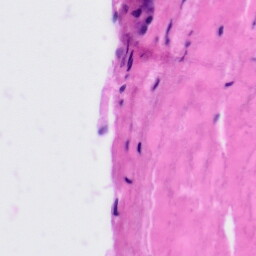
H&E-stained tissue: Tonsil